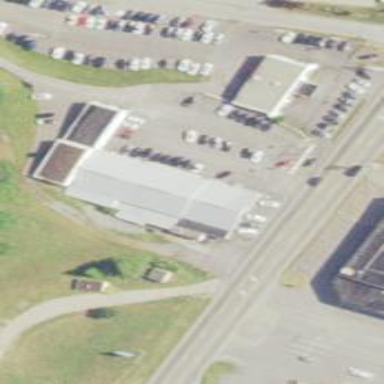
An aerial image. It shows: Commercial building.